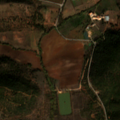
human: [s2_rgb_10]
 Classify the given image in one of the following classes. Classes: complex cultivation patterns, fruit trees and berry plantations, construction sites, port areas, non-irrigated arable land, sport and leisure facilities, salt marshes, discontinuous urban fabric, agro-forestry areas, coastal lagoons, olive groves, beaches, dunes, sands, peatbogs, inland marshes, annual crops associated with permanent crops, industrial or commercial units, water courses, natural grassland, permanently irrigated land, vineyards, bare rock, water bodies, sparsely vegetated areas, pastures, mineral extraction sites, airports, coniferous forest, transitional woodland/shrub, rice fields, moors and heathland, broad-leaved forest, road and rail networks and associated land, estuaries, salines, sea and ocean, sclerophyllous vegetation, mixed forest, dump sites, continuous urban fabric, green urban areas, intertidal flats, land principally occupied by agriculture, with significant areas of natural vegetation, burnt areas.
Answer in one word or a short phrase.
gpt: non-irrigated arable land, permanently irrigated land, olive groves, pastures, complex cultivation patterns, land principally occupied by agriculture, with significant areas of natural vegetation, broad-leaved forest, sclerophyllous vegetation